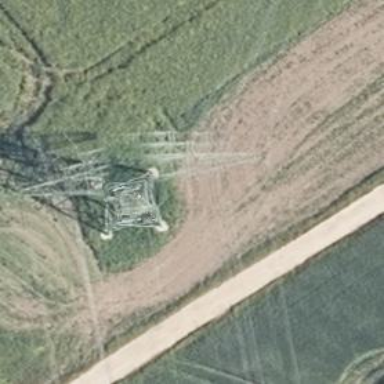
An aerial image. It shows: Three cables of power line.